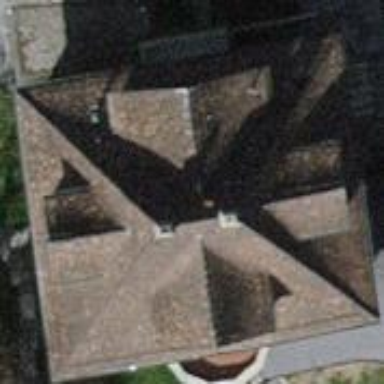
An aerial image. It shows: Detached building.